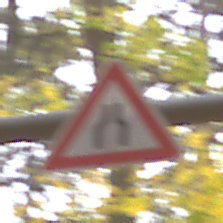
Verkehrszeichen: VerengteFahrbahn
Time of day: MorningAfternoon
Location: Outdoor (Nature)
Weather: Overcast
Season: Autumn
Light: Natural